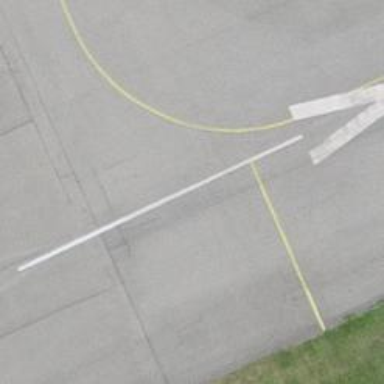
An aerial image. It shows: Runway surface made of asphalt at airport.